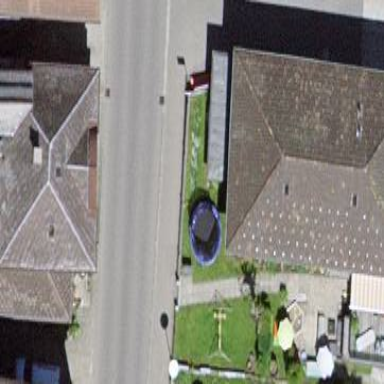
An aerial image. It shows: Detached building with hipped roof.